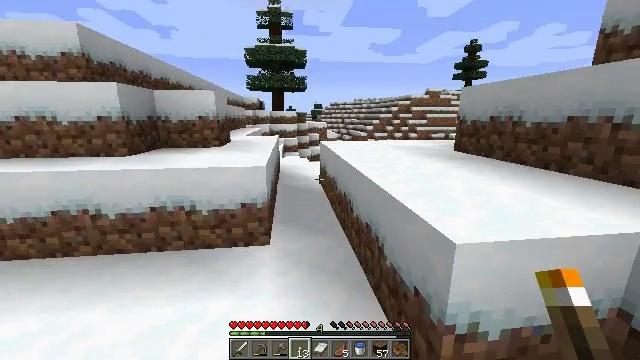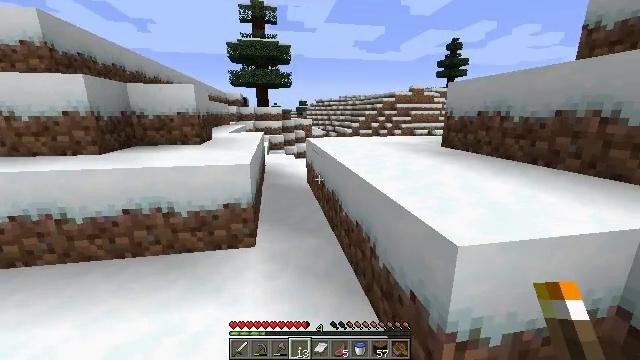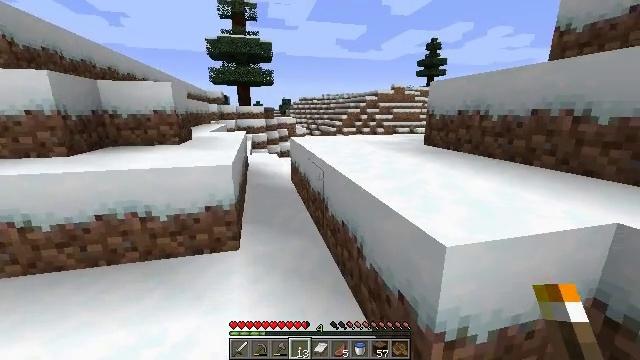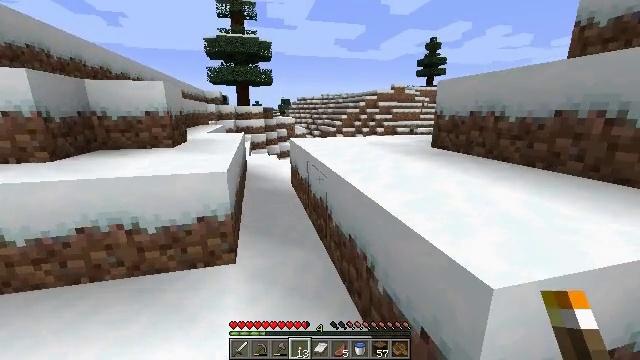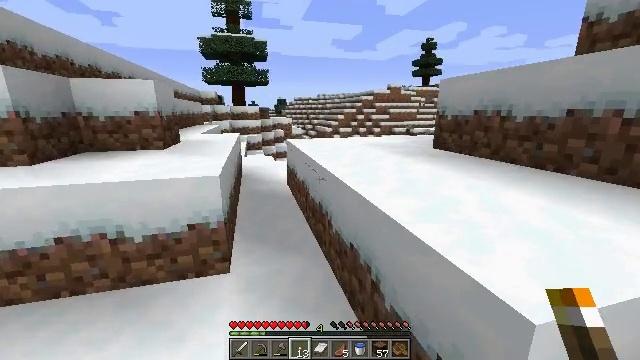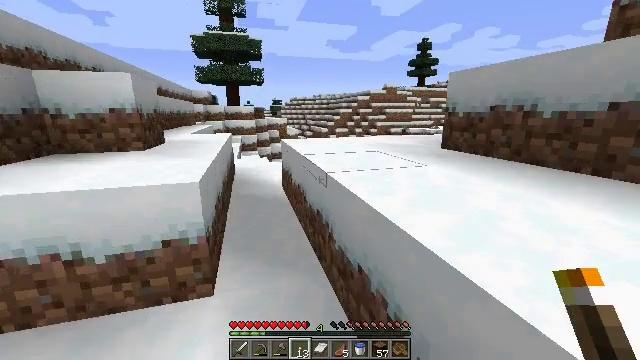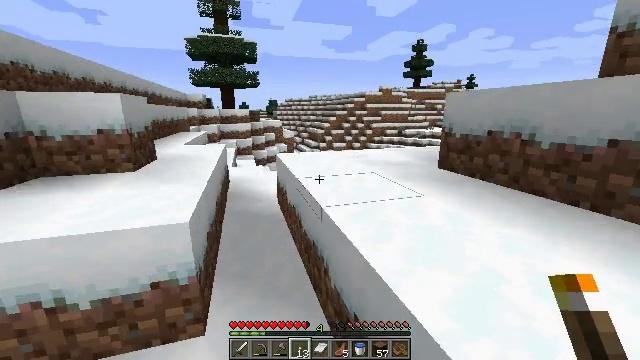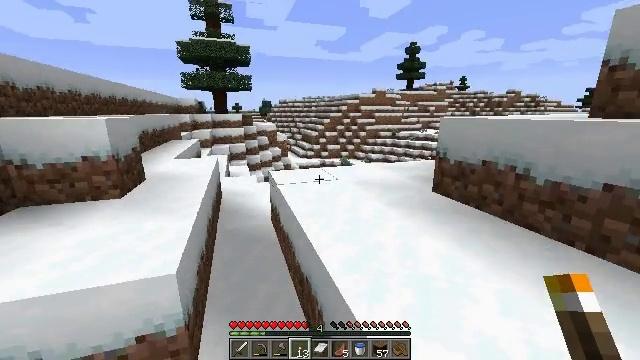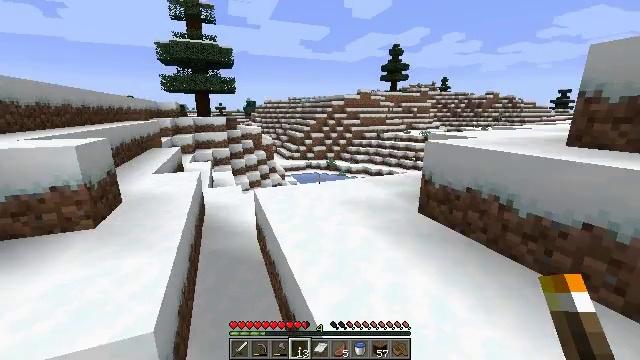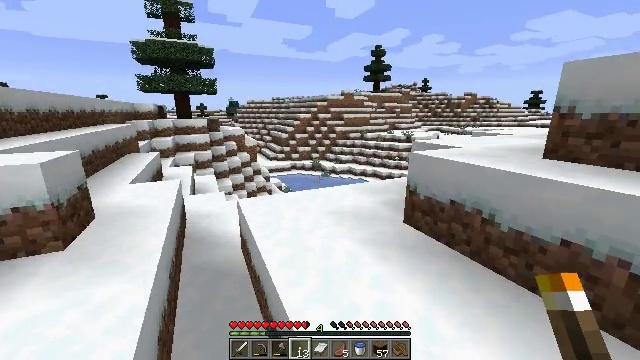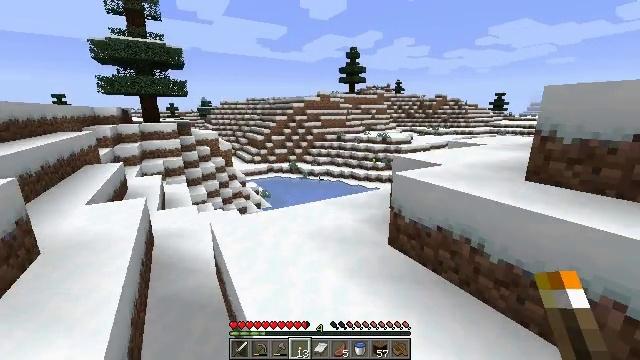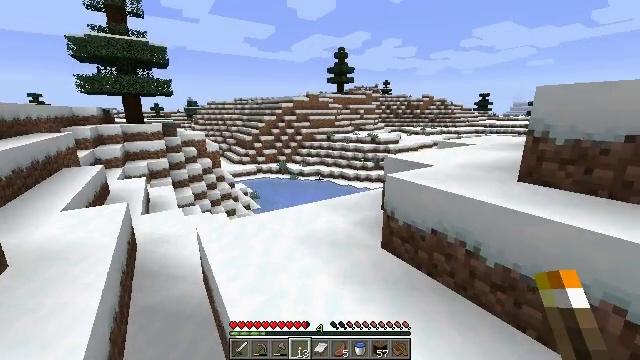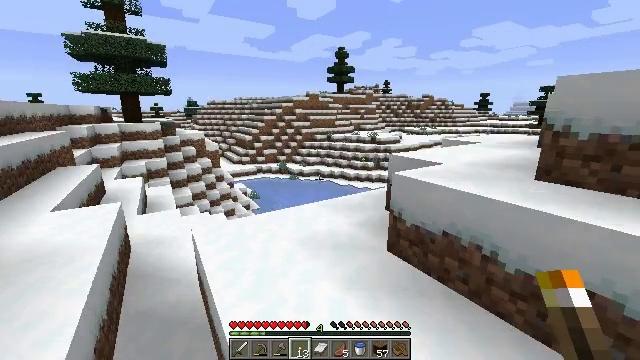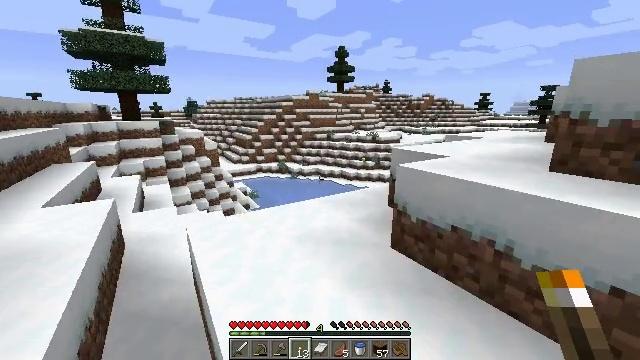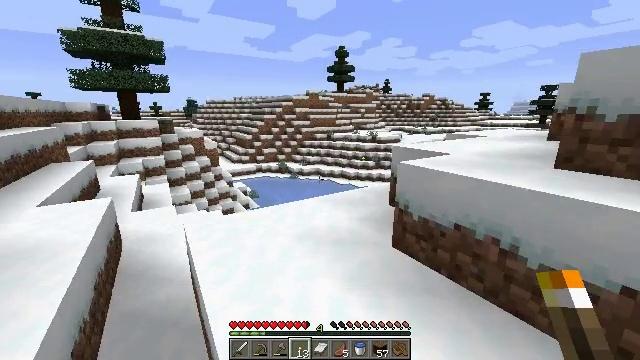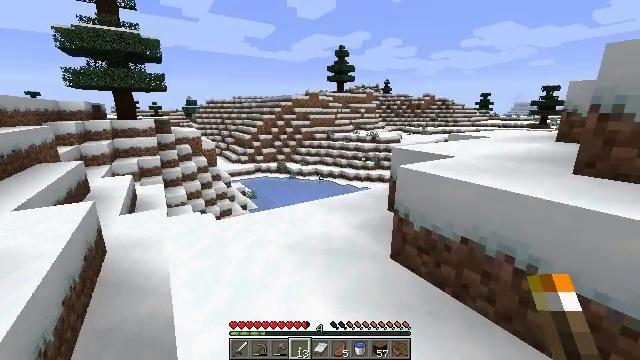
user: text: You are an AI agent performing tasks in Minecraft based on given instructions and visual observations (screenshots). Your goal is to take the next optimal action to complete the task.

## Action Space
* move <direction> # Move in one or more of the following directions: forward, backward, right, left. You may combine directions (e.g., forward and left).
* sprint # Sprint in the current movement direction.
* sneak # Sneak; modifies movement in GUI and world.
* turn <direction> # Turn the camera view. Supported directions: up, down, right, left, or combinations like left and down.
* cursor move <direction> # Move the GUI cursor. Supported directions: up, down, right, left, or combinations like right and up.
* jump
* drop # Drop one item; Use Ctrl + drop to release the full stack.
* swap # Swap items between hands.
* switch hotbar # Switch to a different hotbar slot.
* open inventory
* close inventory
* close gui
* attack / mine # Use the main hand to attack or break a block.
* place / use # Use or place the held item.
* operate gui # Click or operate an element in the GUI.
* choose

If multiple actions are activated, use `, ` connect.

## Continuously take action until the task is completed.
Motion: motion action
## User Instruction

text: Harvest the poppy flower.
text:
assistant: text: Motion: move forward, turn right
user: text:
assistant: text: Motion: move forward, turn right
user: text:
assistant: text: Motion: move forward
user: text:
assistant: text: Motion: move forward
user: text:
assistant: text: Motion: move forward
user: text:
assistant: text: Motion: move forward, jump
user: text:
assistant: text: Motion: move forward, turn right, jump
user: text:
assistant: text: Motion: move forward, turn right, jump
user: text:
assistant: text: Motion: move forward, turn right, jump
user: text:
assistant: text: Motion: move forward, turn right
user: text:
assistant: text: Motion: move forward, turn right
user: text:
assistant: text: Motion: move forward and move right
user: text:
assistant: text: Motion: move forward and move right
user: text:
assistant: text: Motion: move forward and move right
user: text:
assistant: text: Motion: move forward and move right
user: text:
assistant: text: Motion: move forward and move right
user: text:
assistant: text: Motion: move forward and move right
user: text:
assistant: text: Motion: move forward
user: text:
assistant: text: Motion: move forward
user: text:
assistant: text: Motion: move forward
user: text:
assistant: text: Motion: move forward, sprint
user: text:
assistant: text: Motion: move forward, sprint
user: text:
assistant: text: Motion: move forward, sprint, turn right
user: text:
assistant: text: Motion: move forward, sprint, turn right and down
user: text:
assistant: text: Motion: move forward, sprint, turn right
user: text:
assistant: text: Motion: move forward, sprint, turn right and down
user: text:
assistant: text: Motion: move forward, sprint, turn right and down
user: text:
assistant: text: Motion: move forward, sprint, turn right and down
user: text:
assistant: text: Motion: move forward
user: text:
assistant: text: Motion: move forward